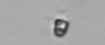
Label: Pyramimonas